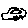
Label: car